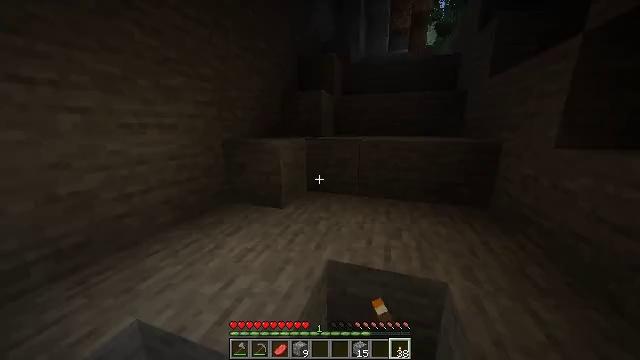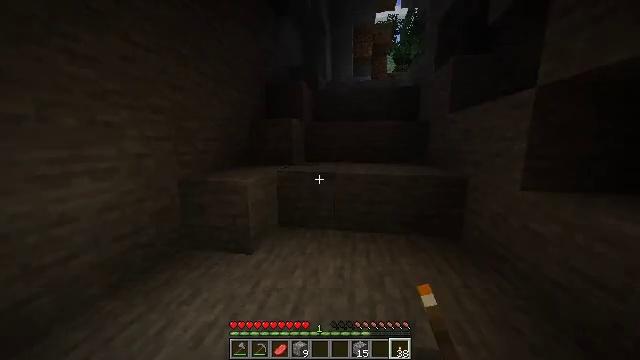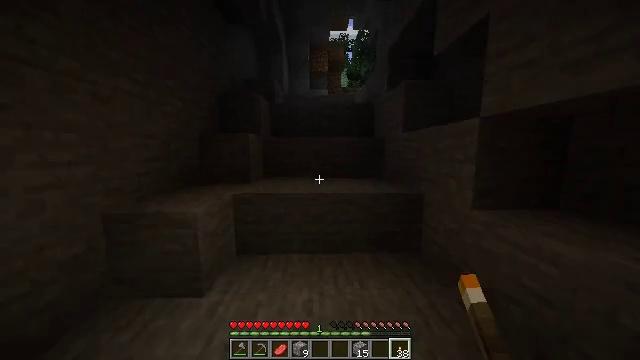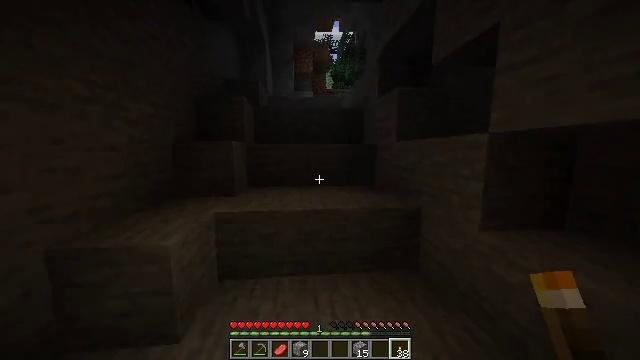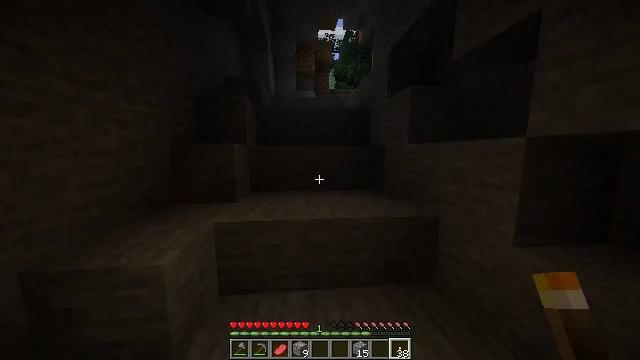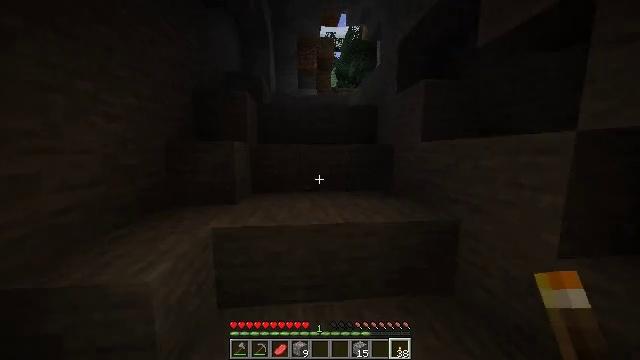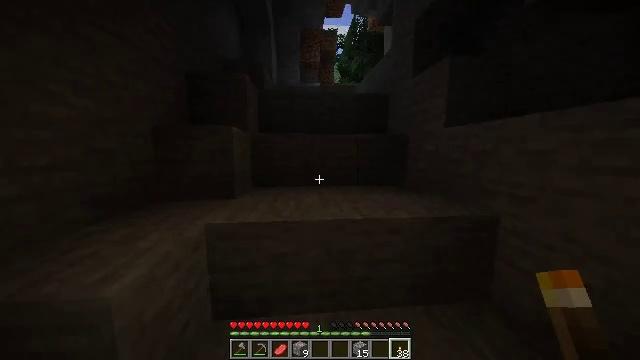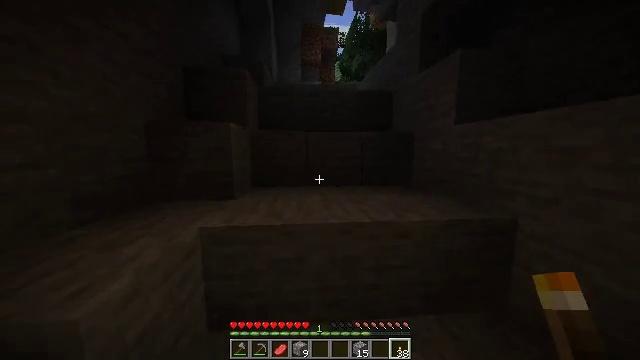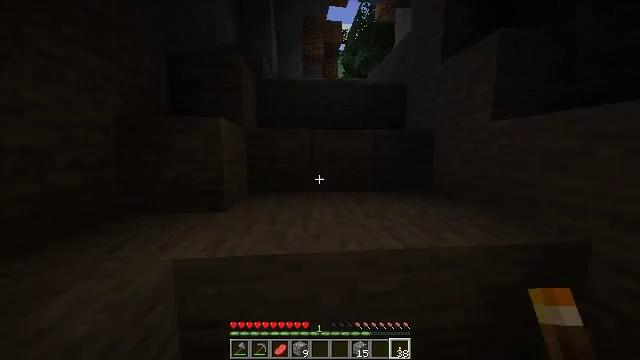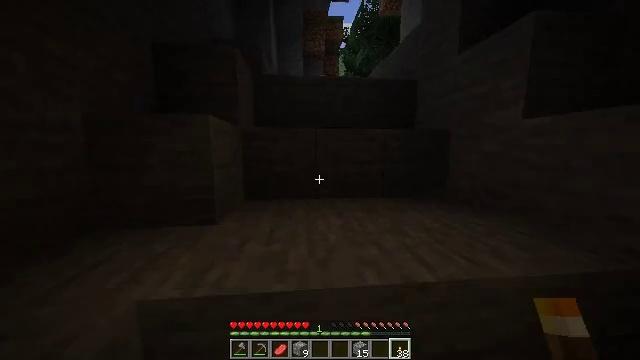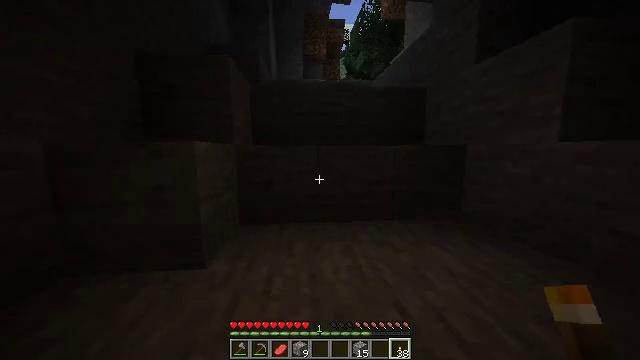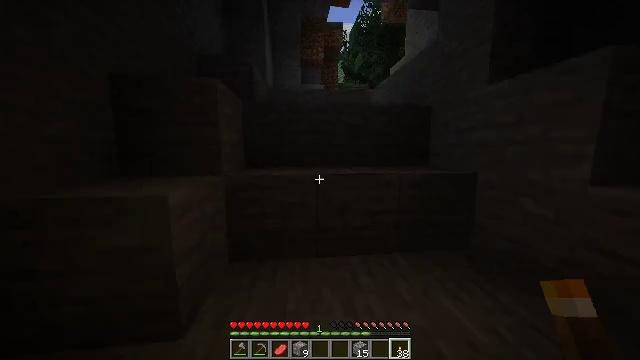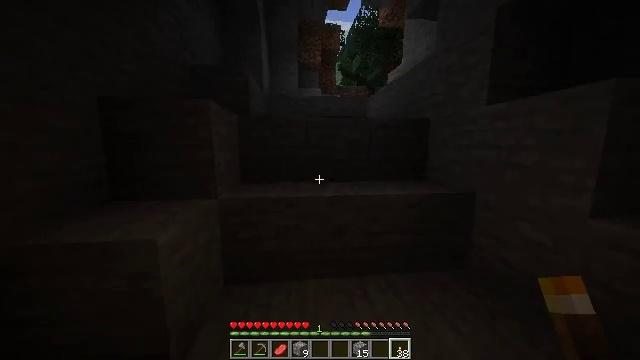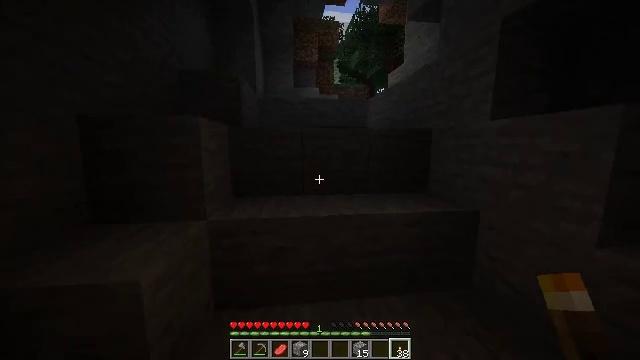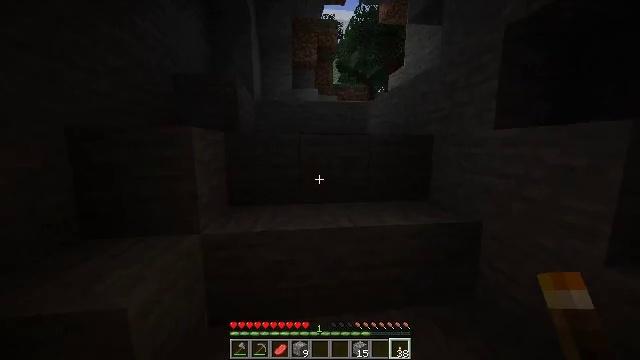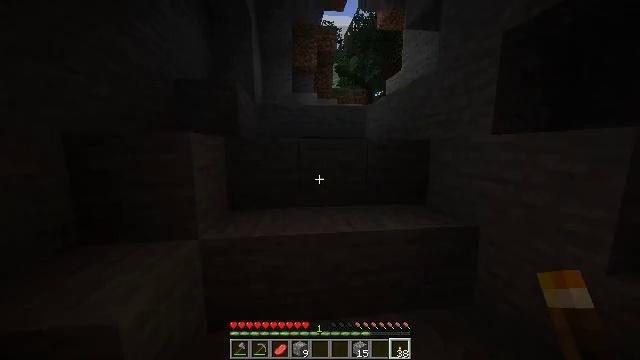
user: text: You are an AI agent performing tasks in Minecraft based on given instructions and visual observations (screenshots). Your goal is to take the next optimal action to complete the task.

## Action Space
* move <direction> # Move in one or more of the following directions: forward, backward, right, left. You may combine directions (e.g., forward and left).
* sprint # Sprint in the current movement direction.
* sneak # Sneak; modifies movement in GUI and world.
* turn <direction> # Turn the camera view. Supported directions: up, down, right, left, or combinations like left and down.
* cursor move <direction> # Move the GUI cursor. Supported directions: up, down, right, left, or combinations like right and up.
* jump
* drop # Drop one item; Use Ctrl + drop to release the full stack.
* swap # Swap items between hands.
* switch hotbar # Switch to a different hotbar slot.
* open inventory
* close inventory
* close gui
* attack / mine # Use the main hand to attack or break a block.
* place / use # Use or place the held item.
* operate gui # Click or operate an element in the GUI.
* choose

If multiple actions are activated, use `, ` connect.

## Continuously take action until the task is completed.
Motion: motion action
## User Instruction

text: Collect the spawner block.
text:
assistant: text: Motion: move forward, sprint, turn right and up, jump
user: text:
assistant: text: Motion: move forward, sprint, turn right and up
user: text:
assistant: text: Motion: move forward, sprint, turn right
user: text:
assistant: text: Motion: move forward, sprint
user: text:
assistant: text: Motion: move forward, sprint
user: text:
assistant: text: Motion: move forward, sprint
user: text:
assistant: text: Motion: move forward, sprint
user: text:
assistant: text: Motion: move forward, sprint
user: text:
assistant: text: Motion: move forward, sprint
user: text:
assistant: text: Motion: move forward, sprint, jump
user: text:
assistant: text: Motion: move forward, sprint, jump
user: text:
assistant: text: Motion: move forward, sprint, jump
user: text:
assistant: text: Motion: move forward, sprint
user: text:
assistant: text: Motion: move forward, sprint
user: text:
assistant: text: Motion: move forward, sprint
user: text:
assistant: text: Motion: move forward, sprint
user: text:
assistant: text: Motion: move forward, sprint
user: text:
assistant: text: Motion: move forward, sprint, jump
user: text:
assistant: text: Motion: move forward, sprint, jump
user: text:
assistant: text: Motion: move forward, sprint, jump
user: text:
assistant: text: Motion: move forward, sprint, jump
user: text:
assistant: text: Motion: move forward, sprint, turn left, jump
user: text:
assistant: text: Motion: move forward, sprint, jump
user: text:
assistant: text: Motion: move forward, sprint
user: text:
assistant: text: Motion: move forward, sprint
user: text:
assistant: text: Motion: move forward, sprint
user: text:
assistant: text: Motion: move forward, sprint, turn right, jump
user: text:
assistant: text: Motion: move forward, sprint, turn right, jump
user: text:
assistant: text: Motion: move forward, sprint, jump
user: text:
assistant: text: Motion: move forward, sprint